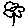
Label: flower